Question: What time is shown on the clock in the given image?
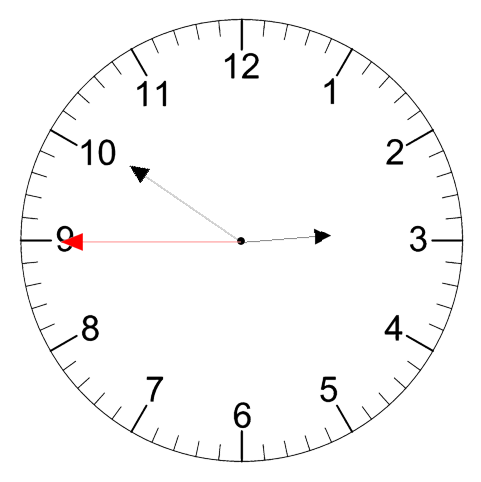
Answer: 02:50:45